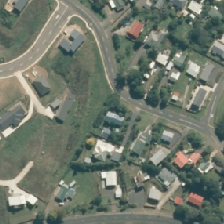
Land cover: urban_build_up